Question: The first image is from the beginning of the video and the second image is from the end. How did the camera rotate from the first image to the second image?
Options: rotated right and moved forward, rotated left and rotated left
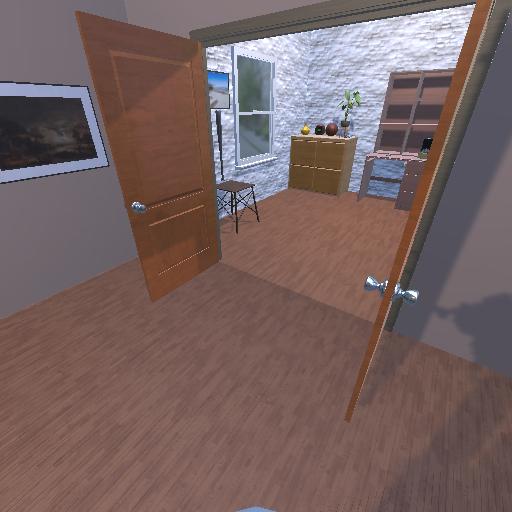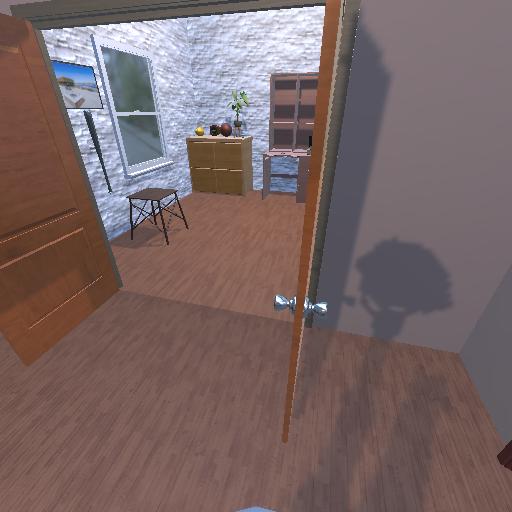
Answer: rotated right and moved forward